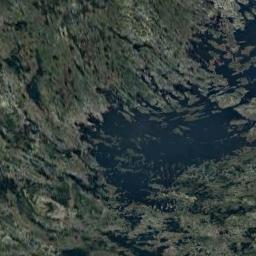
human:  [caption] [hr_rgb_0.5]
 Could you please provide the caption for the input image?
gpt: There are many lakes of different shapes and sizes .

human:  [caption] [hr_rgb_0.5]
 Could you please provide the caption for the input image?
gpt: A blue lake surrounded by forest .

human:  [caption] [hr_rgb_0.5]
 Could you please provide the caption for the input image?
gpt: The lake in the picture is surrounded by green fields .

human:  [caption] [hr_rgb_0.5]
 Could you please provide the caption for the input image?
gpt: Lots of lakes of different sizes have obvious borders and the water is dark blue .

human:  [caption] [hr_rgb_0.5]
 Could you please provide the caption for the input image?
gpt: There are many lakes in a wetland .